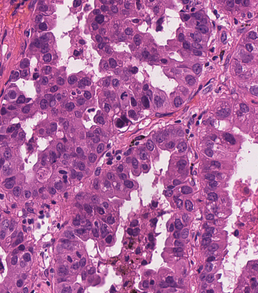
Tumor epithelial tissue: yes
Tumor-associated stroma tissue: yes
Normal tissue: no